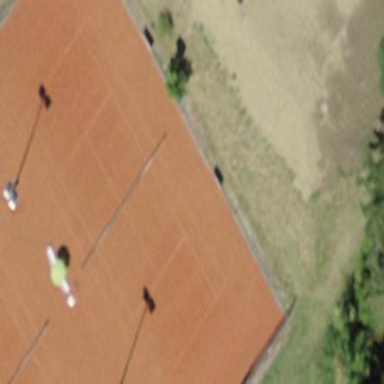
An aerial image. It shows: Clay tennis court on the leisure land pitch.